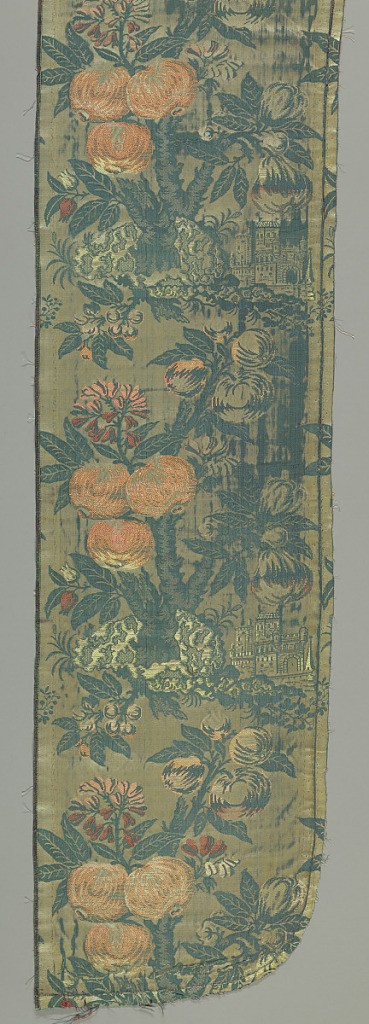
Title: Textile
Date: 1700–1750
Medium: silk Technique: compound satin weave
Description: Foreground design of heavy, large-scale branches with fruit and flowers while the background has small-scale chateaus. Predominantly in shades of green, orange and off-white.